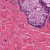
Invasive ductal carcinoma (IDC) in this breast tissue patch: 0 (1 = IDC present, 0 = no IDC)